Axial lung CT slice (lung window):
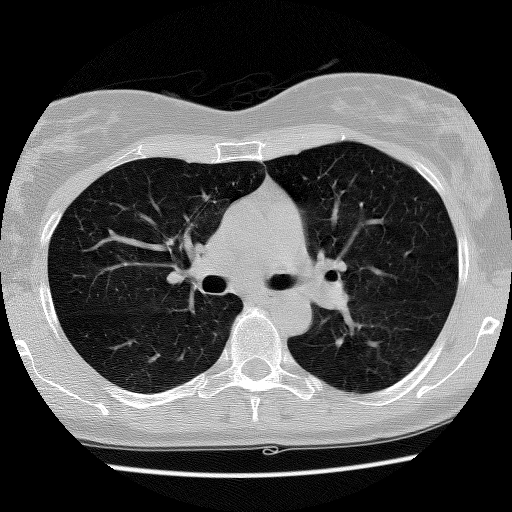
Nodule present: no